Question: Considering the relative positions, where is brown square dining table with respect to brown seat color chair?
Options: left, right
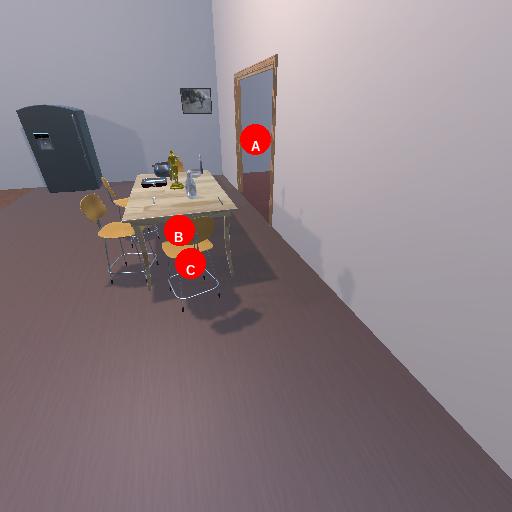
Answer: left